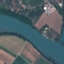
Land use / land cover: River